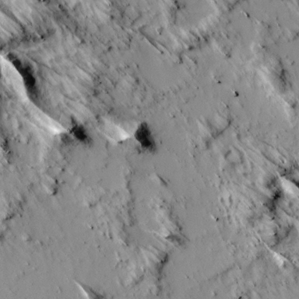
Label: non_frost